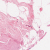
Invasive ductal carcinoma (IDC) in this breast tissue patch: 0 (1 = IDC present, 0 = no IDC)